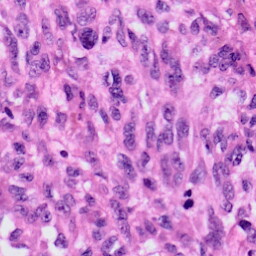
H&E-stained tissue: Skin